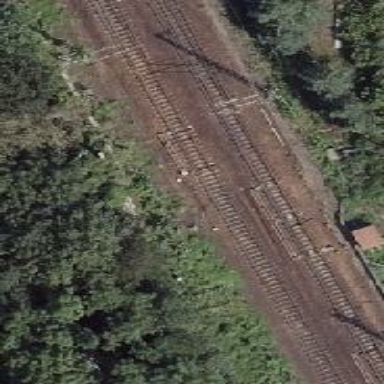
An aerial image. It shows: Rail line with electrified contact lines on embankment.